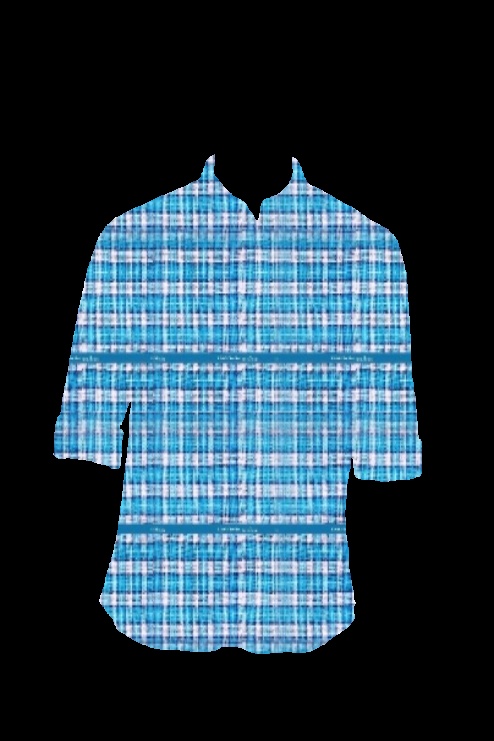
blue plaid button up tee